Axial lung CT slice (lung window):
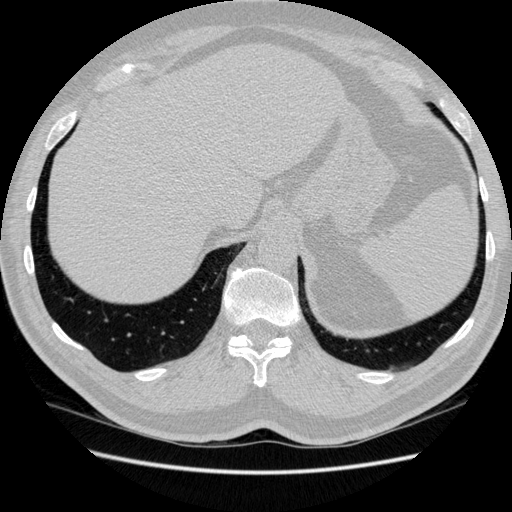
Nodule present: no